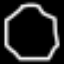
Label: octagon